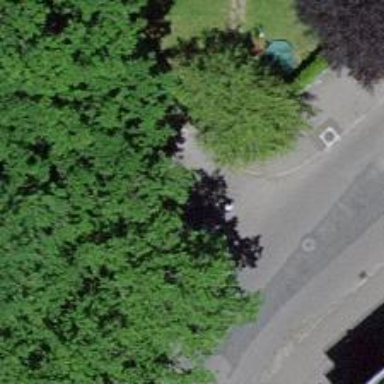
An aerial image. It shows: Bollard.